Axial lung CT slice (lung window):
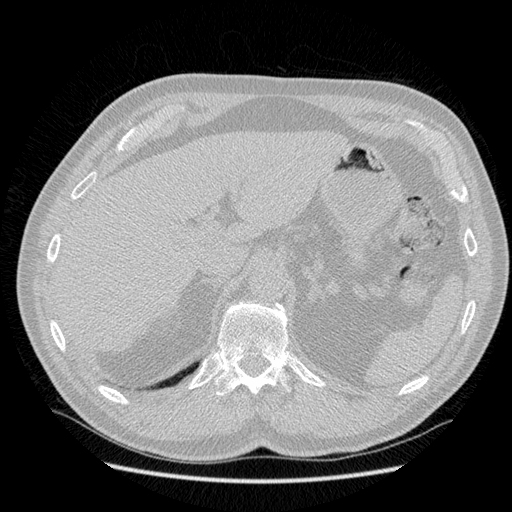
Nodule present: no